Question: I am creating a windows 8 application in which I want to change foreground of live tile. I Have found a <URL> but didn't find any way to change live tile's text color.

I have written following template code in my application.
'''
<tile>
<visual>
<binding template=""TileWidePeekImage01"">
<image id=""1"" src=""{0}"" alt=""alt text""/>
<text id=""1"">ActySystem</text>
<text id=""2"">{1} Updated: {2} {3}</text>
</binding>
</visual>
</tile>
'''
Please Help me!
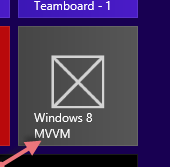
Answer: You have only two choice for live tile text color, white & black. Have you ever seen any live tile text with red or blue foreground, then let me see, I am desperate.